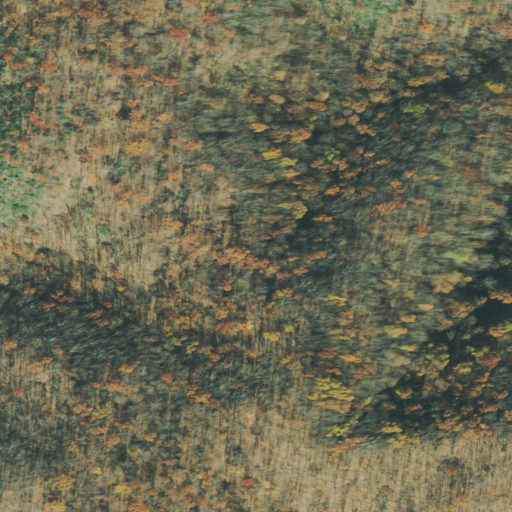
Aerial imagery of gap in Tennessee named Big Lick Gap containing only deciduous forest